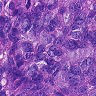
Metastatic tissue present: yes